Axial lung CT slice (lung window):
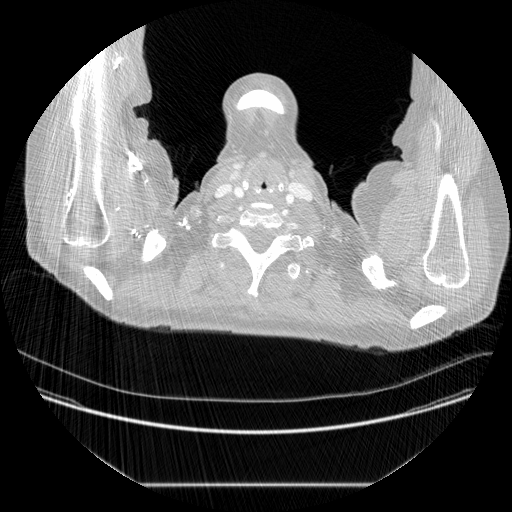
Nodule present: no